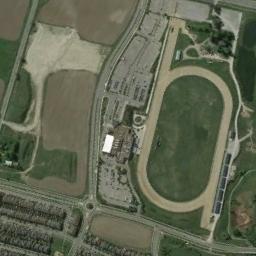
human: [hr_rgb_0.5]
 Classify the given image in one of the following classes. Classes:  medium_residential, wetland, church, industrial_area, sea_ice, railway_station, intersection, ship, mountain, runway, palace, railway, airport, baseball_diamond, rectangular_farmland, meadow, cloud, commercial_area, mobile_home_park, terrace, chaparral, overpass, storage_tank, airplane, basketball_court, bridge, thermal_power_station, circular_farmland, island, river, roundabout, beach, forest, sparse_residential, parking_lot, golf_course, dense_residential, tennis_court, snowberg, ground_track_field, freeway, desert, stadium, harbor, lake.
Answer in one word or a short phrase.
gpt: ground_track_field